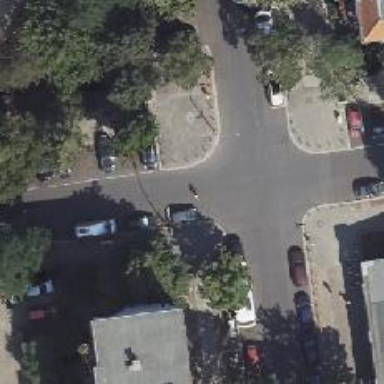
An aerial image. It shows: Unmarked crossing on footway.